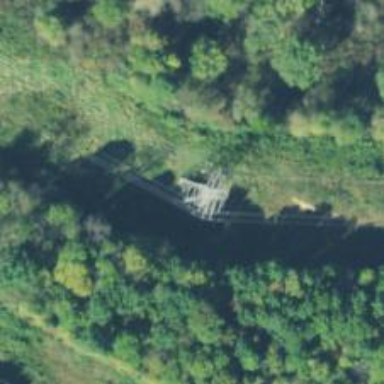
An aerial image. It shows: Lattice structure tower.